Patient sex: M
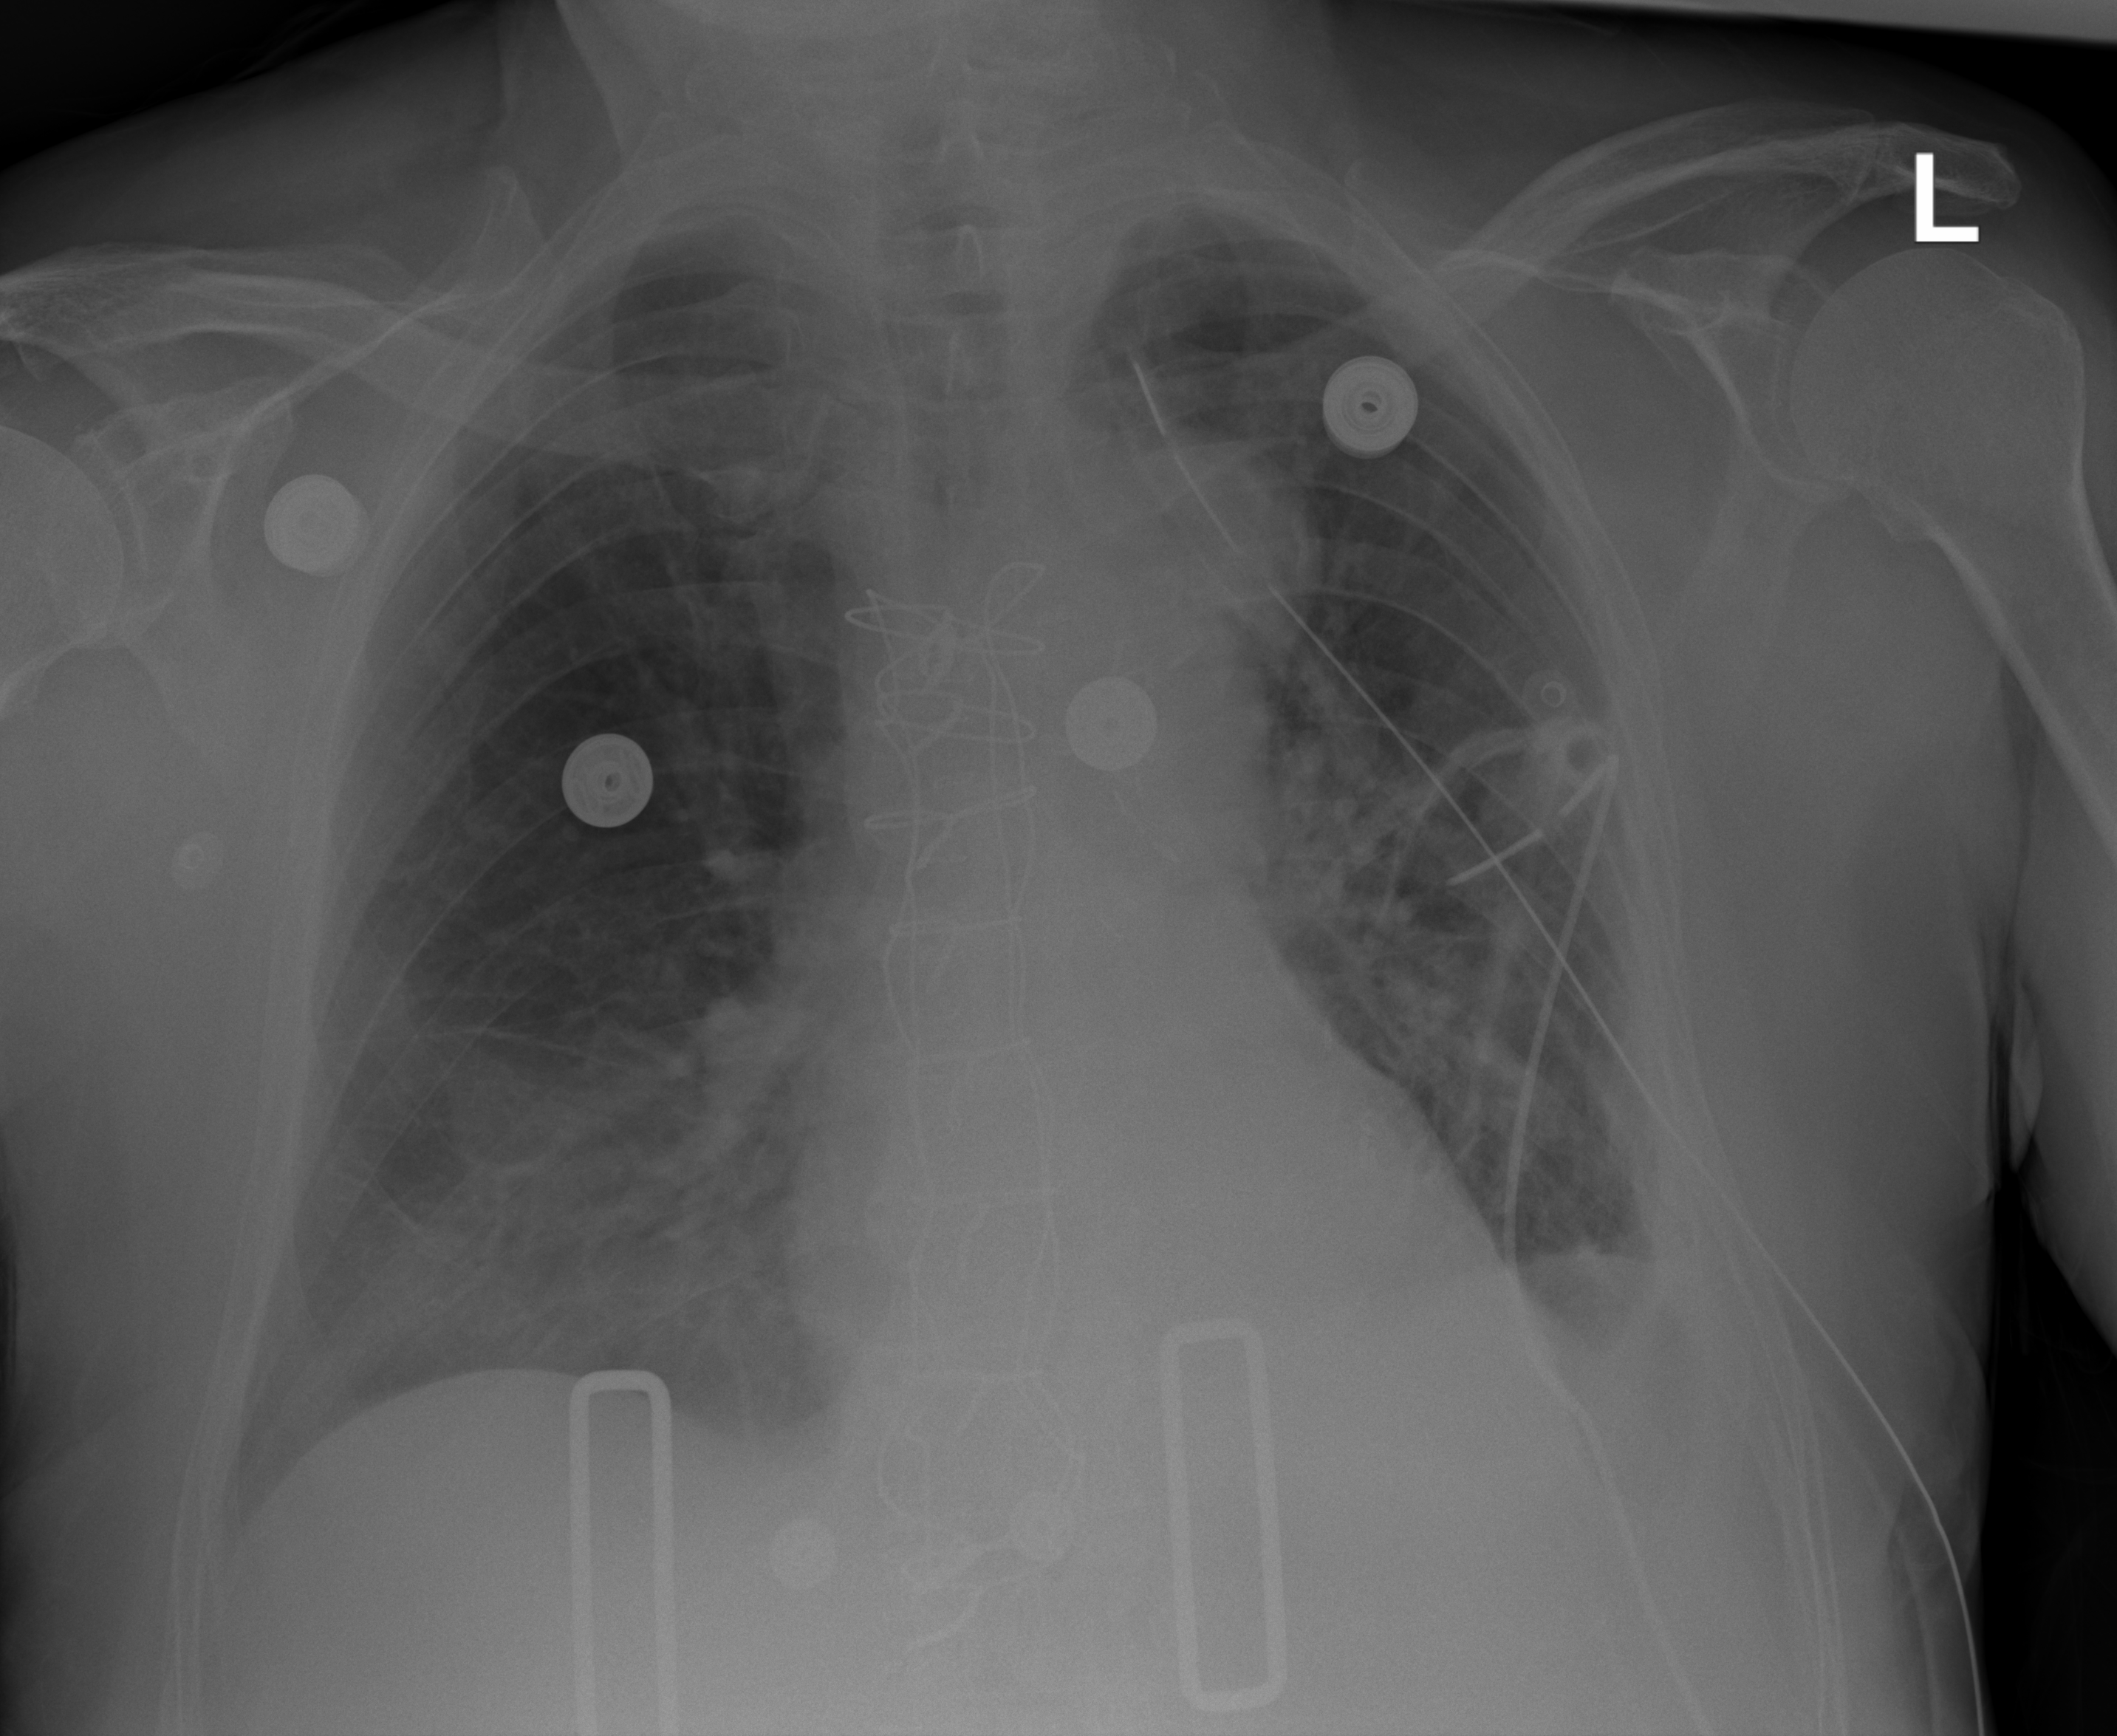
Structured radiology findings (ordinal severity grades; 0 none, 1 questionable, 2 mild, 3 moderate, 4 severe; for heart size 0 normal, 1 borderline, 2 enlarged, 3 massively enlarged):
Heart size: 0
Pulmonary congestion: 1
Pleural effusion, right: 1
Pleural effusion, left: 2
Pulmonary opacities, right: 2
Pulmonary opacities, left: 1
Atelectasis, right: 2
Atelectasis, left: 2